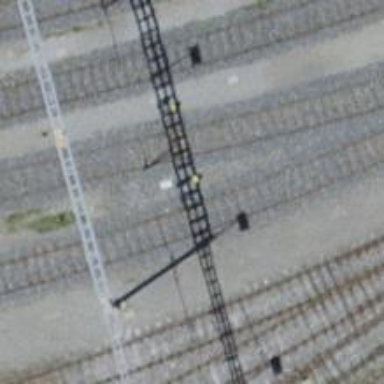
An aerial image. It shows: Railway yard with electrified contact lines.